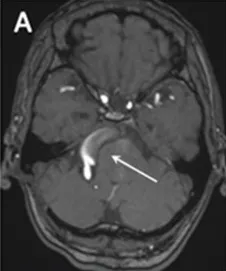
(A,B) 3D time-of-flight magnetic resonance angiography (TOF-MRA) revealed a dilated, tortuous, and elongated vertebral artery and basilar artery (arrow).
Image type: radiology (mri)